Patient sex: M
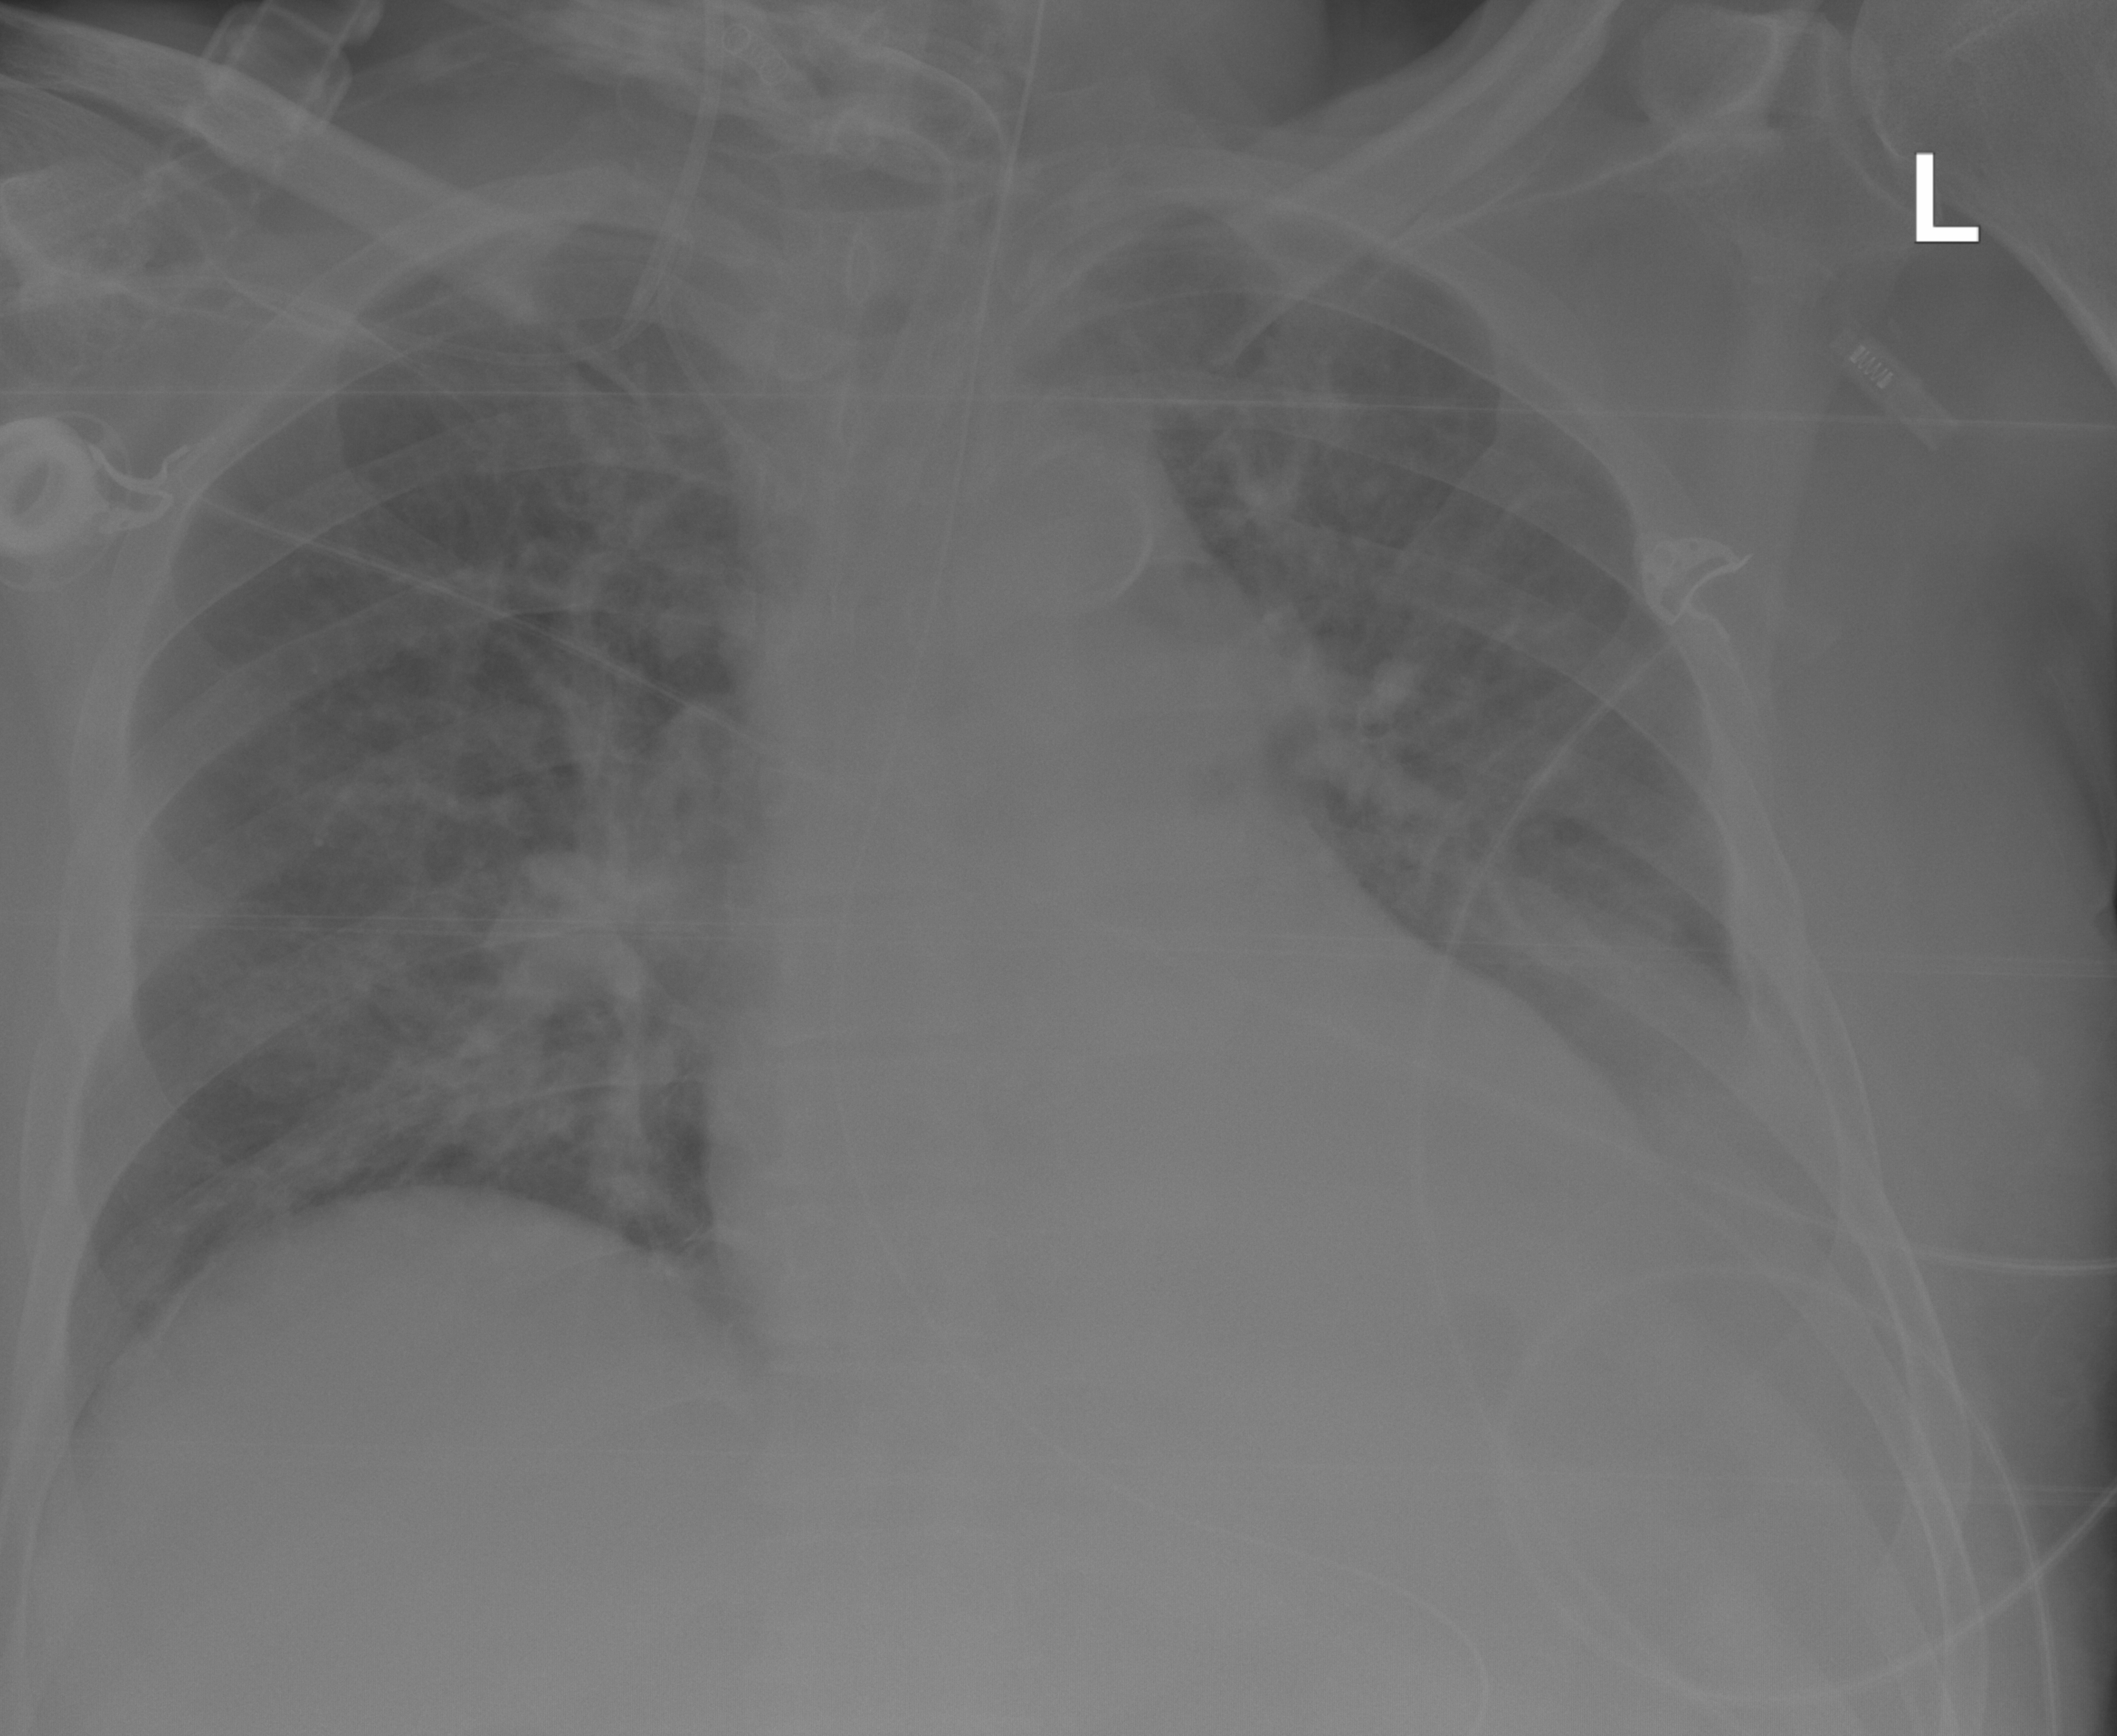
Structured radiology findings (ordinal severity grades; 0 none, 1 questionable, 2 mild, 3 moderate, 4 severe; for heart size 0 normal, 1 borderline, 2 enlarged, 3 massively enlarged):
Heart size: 1
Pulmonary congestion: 2
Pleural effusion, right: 0
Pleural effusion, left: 2
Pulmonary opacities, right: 0
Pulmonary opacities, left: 1
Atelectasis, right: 0
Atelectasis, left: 2